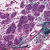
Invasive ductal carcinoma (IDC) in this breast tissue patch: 0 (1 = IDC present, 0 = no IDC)